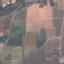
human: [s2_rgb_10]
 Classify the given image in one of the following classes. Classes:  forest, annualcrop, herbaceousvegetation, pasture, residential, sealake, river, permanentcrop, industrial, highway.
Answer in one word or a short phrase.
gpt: PermanentCrop